Question: i want to migrate my existing app to iCloud.
in my attempt to learn what to do, i have tried a sample app that has worked as described in the demo (as seen in lecture 17 of the iTunes stanford university course).
can someone who has had this problem help me diagnose what step i messed up to cause the following to fail? is this just telling me basically that there's no data to query? or is there something else going on that i haven't properly configured?
i am getting the following in my console (which occurs in the code below immediately after i call '[self.iCloudQuery startQuery];'
'''
item update error: 0, Error Domain=LibrarianErrorDomain Code=10 "The operation couldn't be completed.
(LibrarianErrorDomain error 10 - Unable to configure the collection.)" UserInfo=0x11ee00 {NSDescription=Unable to
configure the collection.}
'''
i created a development provisioning profile that has iCloud turned on on iTunes connect.
i turned on entitlements. here are the contents:

the code is straight from the Stanford University iTunes lectures:
'''
#import "DocumentViewController.h"
@interface DocumentViewController ()
@property (strong, nonatomic) NSArray* documents; // of NSURLs
@property (strong, nonatomic) NSMetadataQuery* iCloudQuery;
@end
@implementation DocumentViewController
@synthesize documents = _documents;
@synthesize iCloudQuery = _iCloudQuery;
- (void)setDocuments:(NSArray*)documents {
// always sort documents alphabetically
documents
= [documents sortedArrayUsingComparator:^NSComparisonResult(NSURL* url1, NSURL* url2) {
return [[url1 lastPathComponent] caseInsensitiveCompare:[url2 lastPathComponent]];
}];
if (![documents isEqualToArray:_documents])
{
_documents = documents;
[self.tableView reloadData];
}
}
- (NSMetadataQuery*)iCloudQuery {
if (!_iCloudQuery)
{
_iCloudQuery = [[NSMetadataQuery alloc] init];
_iCloudQuery.searchScopes
= [NSArray arrayWithObject:NSMetadataQueryUbiquitousDocumentsScope];
_iCloudQuery.predicate
= [NSPredicate predicateWithFormat:@"%K like '*'", NSMetadataItemFSNameKey];
[[NSNotificationCenter defaultCenter] addObserver:self
selector:@selector(processCloudQueryResults:)
name:NSMetadataQueryDidFinishGatheringNotification
object:_iCloudQuery];
[[NSNotificationCenter defaultCenter] addObserver:self
selector:@selector(processCloudQueryResults:)
name:NSMetadataQueryDidUpdateNotification
object:_iCloudQuery];
}
return _iCloudQuery;
}
#pragma mark - private implementation
- (NSURL*)iCloudURL {
return [[NSFileManager defaultManager] URLForUbiquityContainerIdentifier:nil];
}
- (NSURL*)iCloudDocumentsURL {
return [self.iCloudURL URLByAppendingPathComponent:@"Documents"];
}
- (NSURL*)filePackageURLForCloudURL:(NSURL*)url
{
if ([url.path hasPrefix:self.iCloudDocumentsURL.path])
{
NSArray* iCloudDocumentsURLComponents = self.iCloudDocumentsURL.pathComponents;
NSArray* urlComponents = url.pathComponents;
if (iCloudDocumentsURLComponents.count < urlComponents.count)
{
NSRange newRange = NSMakeRange(0, iCloudDocumentsURLComponents.count+1);
urlComponents = [urlComponents subarrayWithRange:newRange];
url = [NSURL fileURLWithPathComponents:urlComponents];
}
}
return url;
}
- (void)processCloudQueryResults:(NSNotification*)notification
{
[self.iCloudQuery disableUpdates];
NSMutableArray* documents = [NSMutableArray array];
NSUInteger resultCount = self.iCloudQuery.resultCount;
for (NSUInteger i = 0; i < resultCount ; ++i)
{
NSMetadataItem* item = [self.iCloudQuery resultAtIndex:i];
NSURL* url = [item valueForAttribute:NSMetadataItemURLKey];
url = [self filePackageURLForCloudURL:url];
[documents addObject:url];
}
self.documents = documents;
[self.iCloudQuery enableUpdates];
}
#pragma mark - overrides
- (void)viewWillAppear:(BOOL)animated {
[super viewWillAppear:animated];
if (![self.iCloudQuery isStarted])
[self.iCloudQuery startQuery];
[self.iCloudQuery enableUpdates];
}
- (void)viewWillDisappear:(BOOL)animated {
[self.iCloudQuery disableUpdates];
[super viewWillDisappear:animated];
}
'''
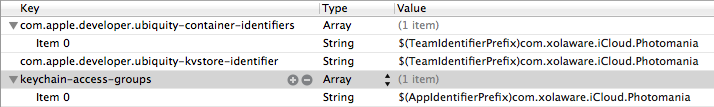
Answer: for anyone else running into this ... apparently, this is the error that occurs when you haven't enabled iCloud on the device on which you are testing. once i enabled iCloud on the device, the error stopped occurring in my log.
and so now i know what error to check for in order to present the user with a dialog saying "connecting to iCloud won't work until you sign up for iCloud in the system preferences".